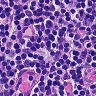
Metastatic tissue present: no